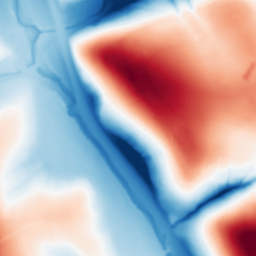
Category: multiscale
Decomposition family: dog
Decomposition parameters: sigma_low: 1
sigma_high: 50
Upsampling method: bicubic_3x
Upsampling parameters: scale: 3
Upsampling scale: 3